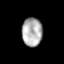
Tissue: lung
Cell type: Endothelial cells
Senescence score: 0.235
Nuclear area (px): 570
Mean DAPI intensity: 175.065